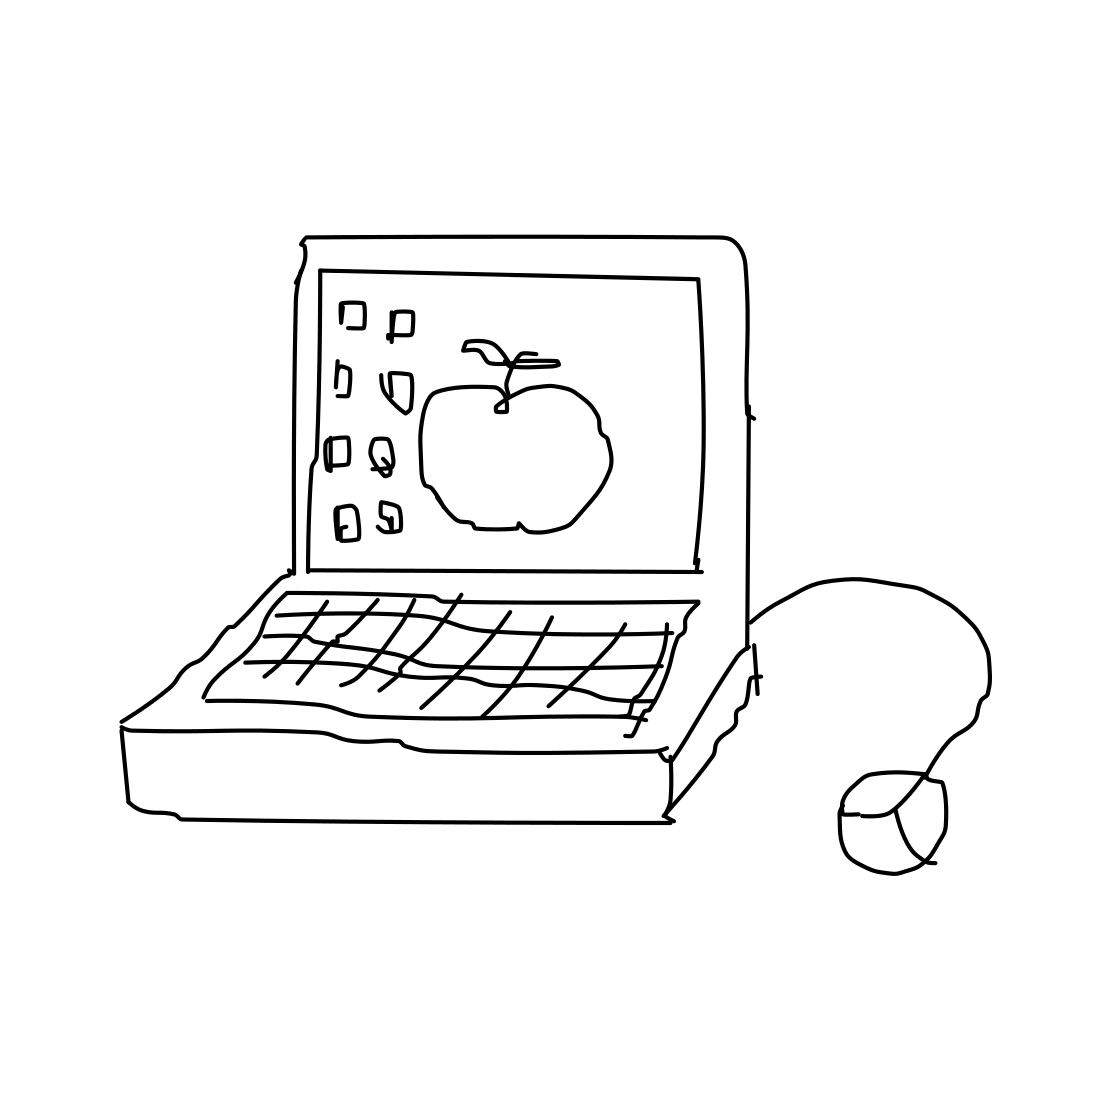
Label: laptop